Interaction volume radius: 10 \u00c5
Interaction volume height: 40 \u00c5
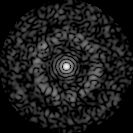
Disorder parameter: 0.8231